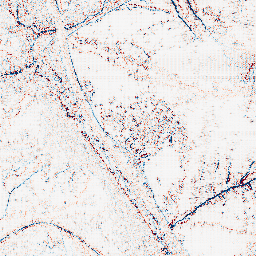
Category: edge_preserving
Decomposition family: median
Decomposition parameters: size: 3
Upsampling method: fft_zeropad
Upsampling parameters: scale: 8
Upsampling scale: 8